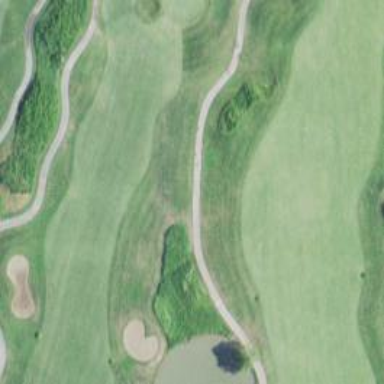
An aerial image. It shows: Rough grassy area used for golf.